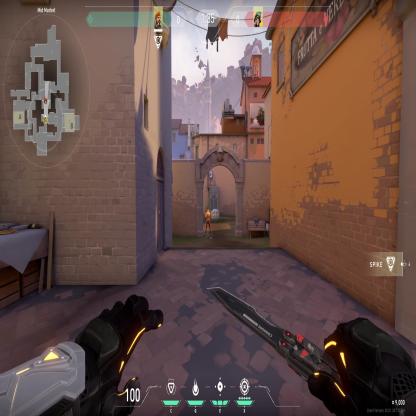
Label: enemy